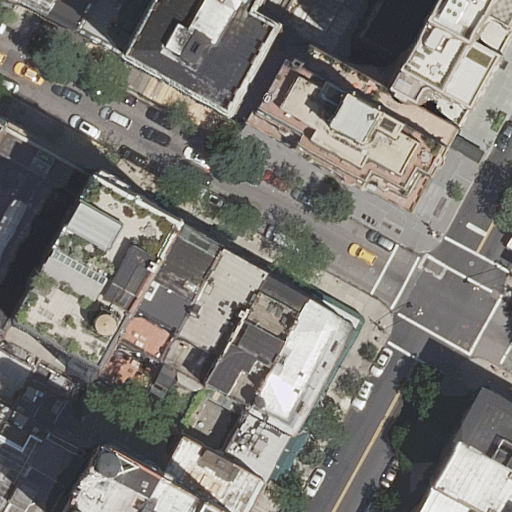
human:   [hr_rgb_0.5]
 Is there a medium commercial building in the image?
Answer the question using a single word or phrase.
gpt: no

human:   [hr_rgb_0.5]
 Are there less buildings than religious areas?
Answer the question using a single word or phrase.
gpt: no

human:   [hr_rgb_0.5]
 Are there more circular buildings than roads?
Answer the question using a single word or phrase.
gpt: no

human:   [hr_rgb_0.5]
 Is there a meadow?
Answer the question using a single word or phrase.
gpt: no

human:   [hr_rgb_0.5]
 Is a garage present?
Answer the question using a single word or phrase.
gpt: no

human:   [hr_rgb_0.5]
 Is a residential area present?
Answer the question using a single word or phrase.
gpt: no

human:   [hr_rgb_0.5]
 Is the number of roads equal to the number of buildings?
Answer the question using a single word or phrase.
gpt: no

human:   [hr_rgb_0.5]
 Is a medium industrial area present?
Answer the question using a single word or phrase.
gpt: no

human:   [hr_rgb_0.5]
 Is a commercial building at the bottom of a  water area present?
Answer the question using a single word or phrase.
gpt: no

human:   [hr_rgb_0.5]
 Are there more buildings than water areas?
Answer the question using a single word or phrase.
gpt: yes

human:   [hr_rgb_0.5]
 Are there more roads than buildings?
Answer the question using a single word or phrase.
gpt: no

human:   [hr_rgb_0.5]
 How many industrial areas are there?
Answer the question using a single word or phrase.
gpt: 0

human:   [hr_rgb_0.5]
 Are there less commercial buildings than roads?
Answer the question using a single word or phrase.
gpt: yes

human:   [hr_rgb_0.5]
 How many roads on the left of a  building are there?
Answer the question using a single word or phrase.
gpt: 1

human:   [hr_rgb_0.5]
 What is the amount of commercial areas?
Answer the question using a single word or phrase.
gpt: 0

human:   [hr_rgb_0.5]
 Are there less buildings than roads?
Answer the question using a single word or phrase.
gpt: no

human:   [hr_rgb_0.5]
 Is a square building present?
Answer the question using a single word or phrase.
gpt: no

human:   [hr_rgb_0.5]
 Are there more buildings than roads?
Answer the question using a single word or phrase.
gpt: yes

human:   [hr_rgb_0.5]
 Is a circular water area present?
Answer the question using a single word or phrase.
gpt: no

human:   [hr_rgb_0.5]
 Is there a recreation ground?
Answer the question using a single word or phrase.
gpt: no

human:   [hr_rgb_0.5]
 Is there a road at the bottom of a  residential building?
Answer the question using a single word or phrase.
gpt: yes

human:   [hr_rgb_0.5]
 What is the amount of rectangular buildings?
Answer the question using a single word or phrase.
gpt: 22

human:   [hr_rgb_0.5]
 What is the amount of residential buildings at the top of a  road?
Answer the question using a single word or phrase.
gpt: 16

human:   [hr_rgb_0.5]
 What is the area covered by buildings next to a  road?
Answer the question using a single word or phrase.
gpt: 5471m2

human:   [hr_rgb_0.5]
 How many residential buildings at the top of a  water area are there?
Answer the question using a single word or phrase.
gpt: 0

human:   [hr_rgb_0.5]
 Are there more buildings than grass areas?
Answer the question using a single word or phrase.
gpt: yes

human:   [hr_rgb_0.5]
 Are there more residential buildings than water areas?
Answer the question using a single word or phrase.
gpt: yes

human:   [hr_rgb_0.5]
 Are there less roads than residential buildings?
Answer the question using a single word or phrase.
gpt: yes

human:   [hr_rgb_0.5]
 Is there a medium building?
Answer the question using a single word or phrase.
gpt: yes

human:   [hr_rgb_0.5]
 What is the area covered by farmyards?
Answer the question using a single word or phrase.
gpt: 0m2

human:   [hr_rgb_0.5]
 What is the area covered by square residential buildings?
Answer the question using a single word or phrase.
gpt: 0m2

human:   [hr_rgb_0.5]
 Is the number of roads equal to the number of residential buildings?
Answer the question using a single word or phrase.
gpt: no

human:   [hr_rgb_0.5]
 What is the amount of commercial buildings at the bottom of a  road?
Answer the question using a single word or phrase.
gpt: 0

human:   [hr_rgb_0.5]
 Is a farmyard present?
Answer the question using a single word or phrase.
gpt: no

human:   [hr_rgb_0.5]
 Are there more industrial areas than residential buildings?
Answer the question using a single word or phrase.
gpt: no

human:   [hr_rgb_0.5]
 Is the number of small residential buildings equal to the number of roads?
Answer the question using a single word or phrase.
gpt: no